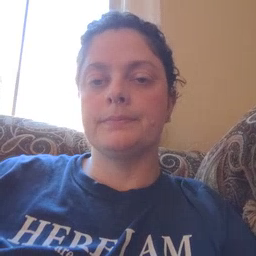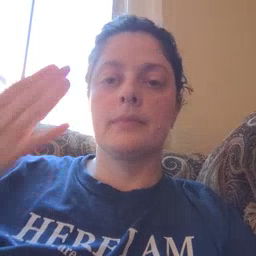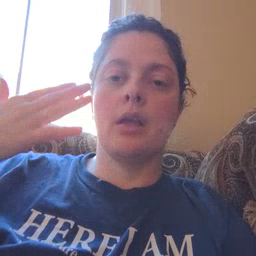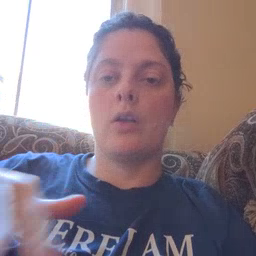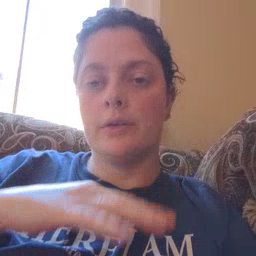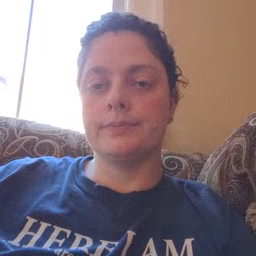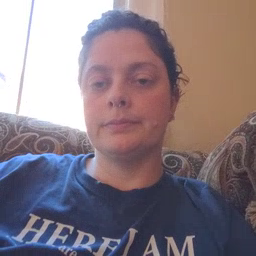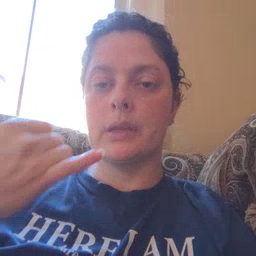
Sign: backyard